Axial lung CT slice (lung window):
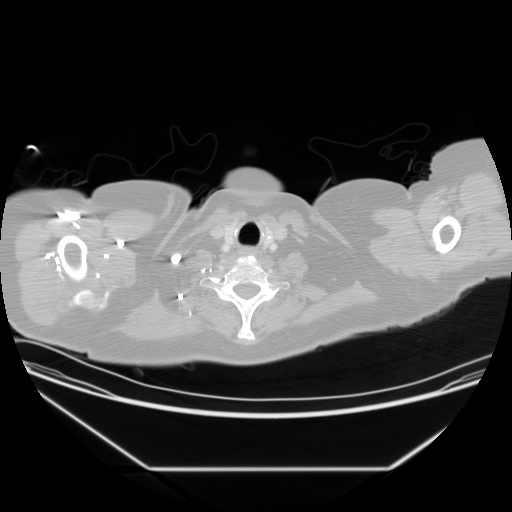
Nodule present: no